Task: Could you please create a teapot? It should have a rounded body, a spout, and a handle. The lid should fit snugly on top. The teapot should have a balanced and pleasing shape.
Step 147:
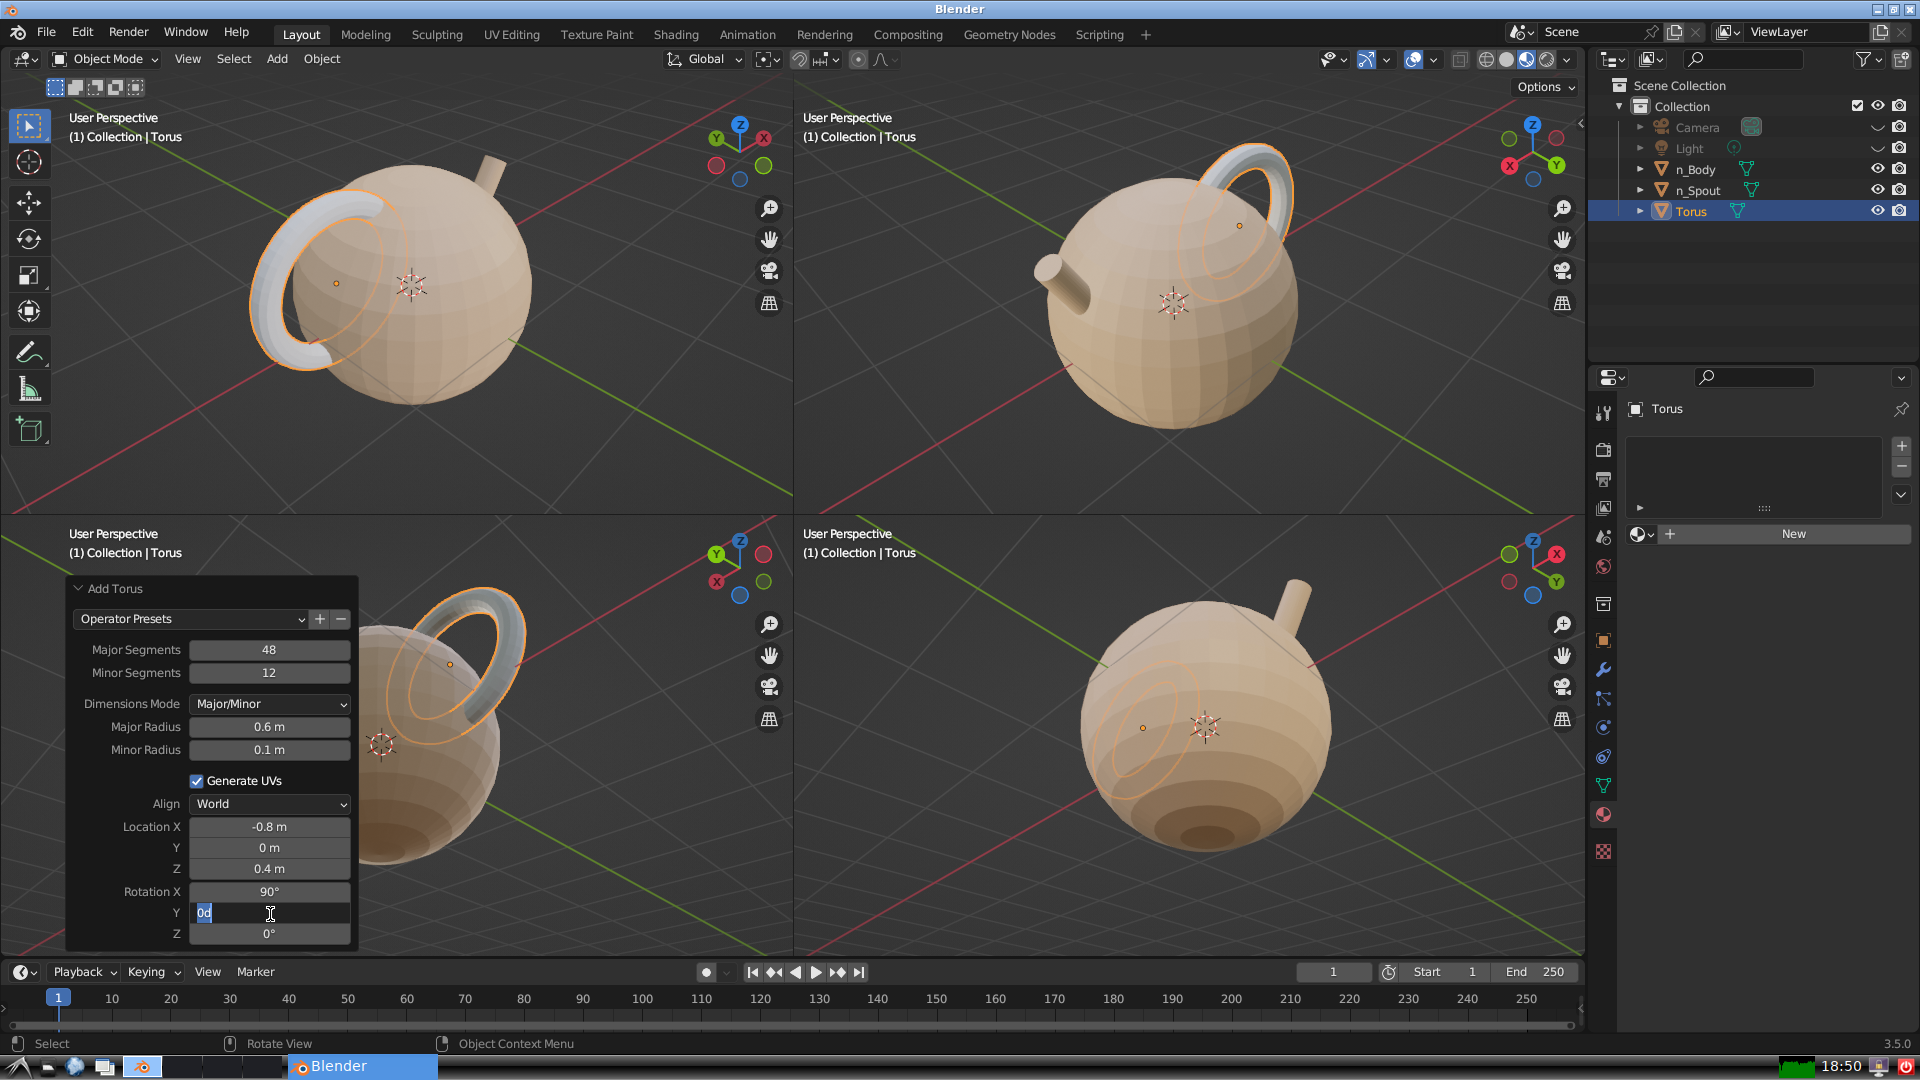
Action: input_text: 0.0